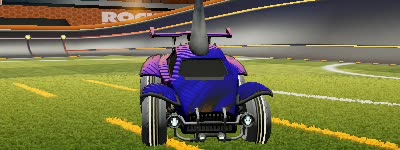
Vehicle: octane